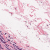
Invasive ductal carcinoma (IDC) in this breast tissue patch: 1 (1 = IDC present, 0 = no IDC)